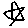
Label: star